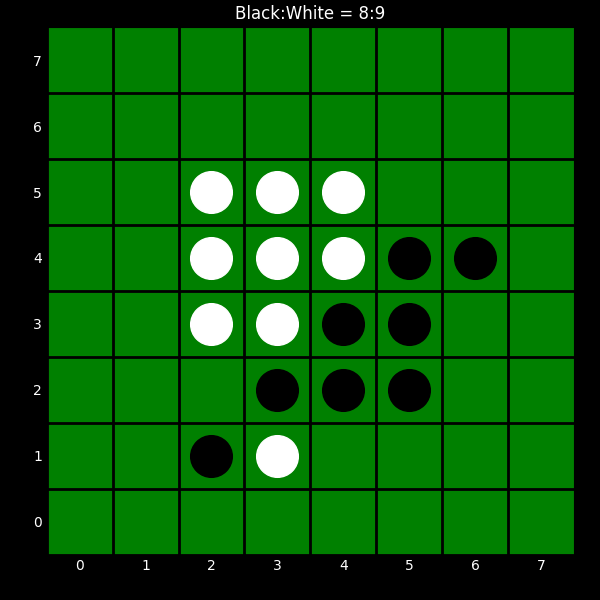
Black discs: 8
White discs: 9